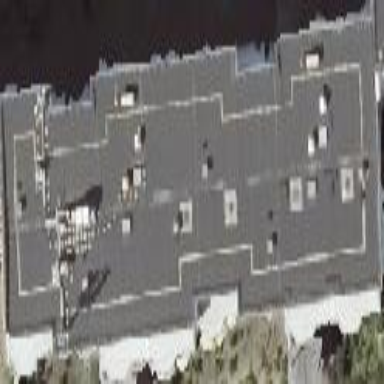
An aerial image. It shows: Apartment building with flat roof.